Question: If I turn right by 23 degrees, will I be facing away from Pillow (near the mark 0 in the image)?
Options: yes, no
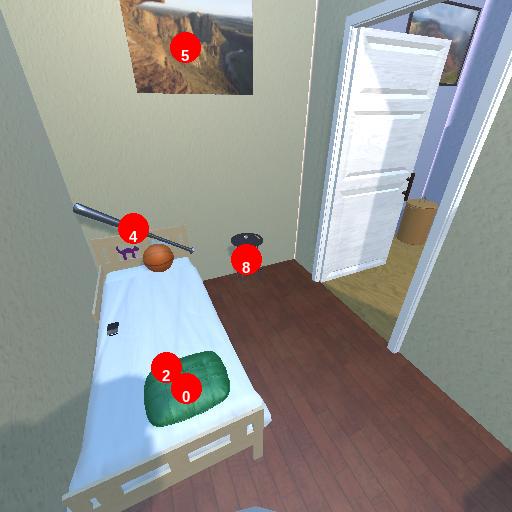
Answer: yes